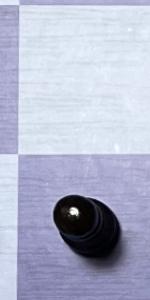
Label: Pawn_Black